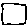
Label: square